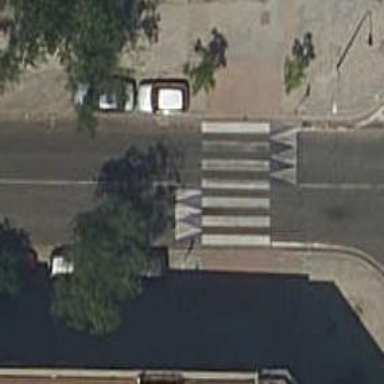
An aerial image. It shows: Uncontrolled crossing with traffic calming table on the road.